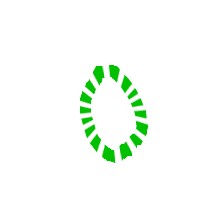
Shape: circle